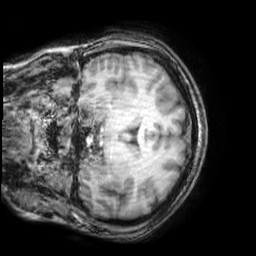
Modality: T1w
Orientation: coronal
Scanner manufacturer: philips
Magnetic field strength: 3 T
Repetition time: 0.007 s
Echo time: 0.003501 s